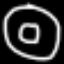
Label: donut